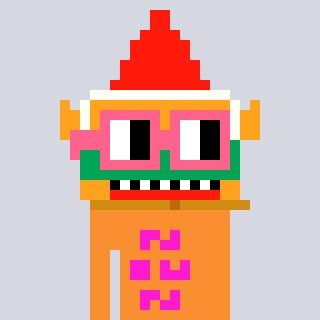
a pixel art character with square pink glasses, a gnome-shaped head and a orange-colored body on a cool background